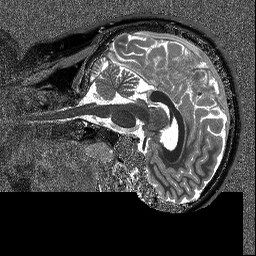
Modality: T1map
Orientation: sagittal
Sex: male